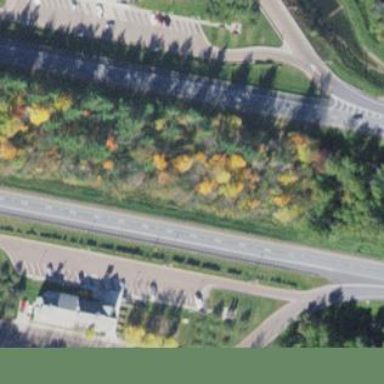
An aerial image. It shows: Rest area along the road.